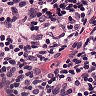
Metastatic tissue present: no